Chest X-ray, PA view. Patient: 43 years old, sex F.
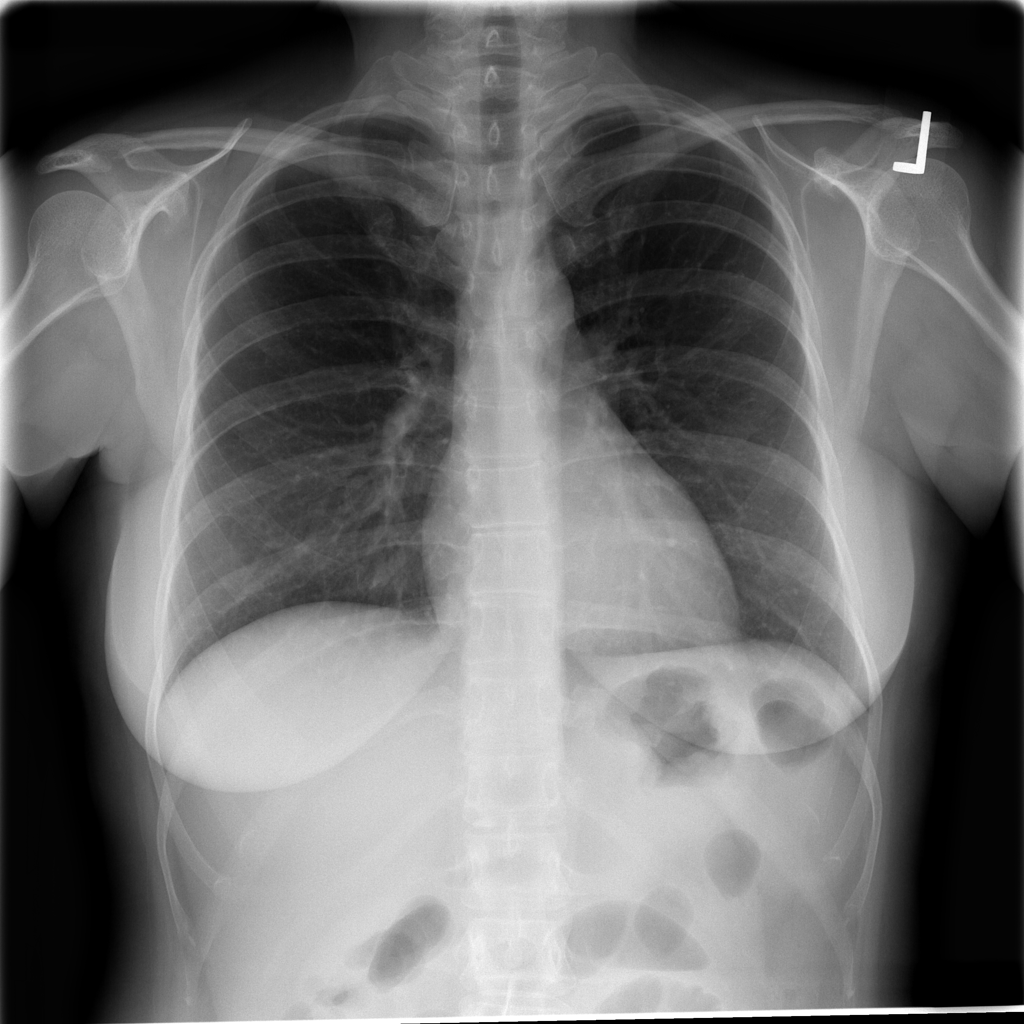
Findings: No Finding